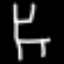
Label: chair